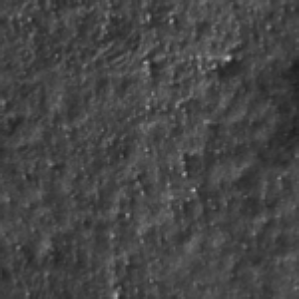
Label: frost